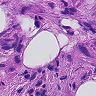
Metastatic tissue present: yes